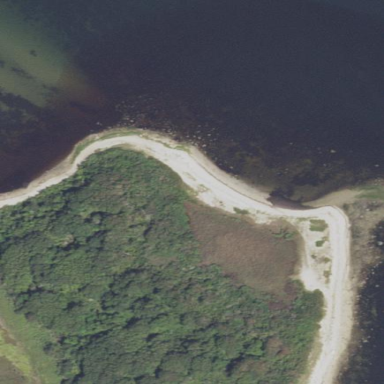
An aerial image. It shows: Sandy beach with natural surroundings.